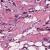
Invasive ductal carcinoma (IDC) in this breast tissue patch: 1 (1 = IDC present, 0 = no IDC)